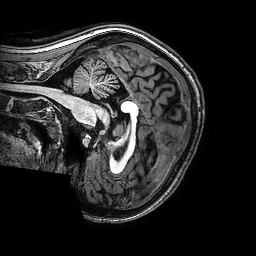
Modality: T1w
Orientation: sagittal
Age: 20
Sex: female
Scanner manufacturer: philips
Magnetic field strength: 3 T
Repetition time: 0.008092 s
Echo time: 0.00372 s